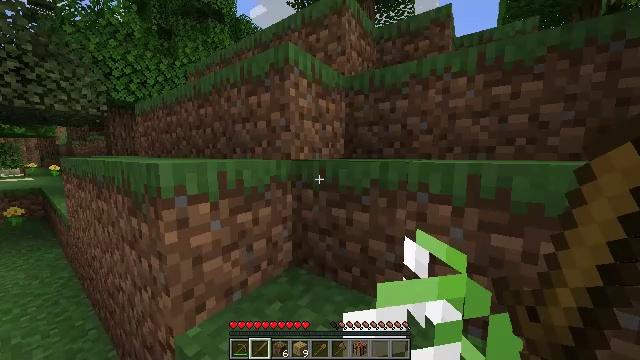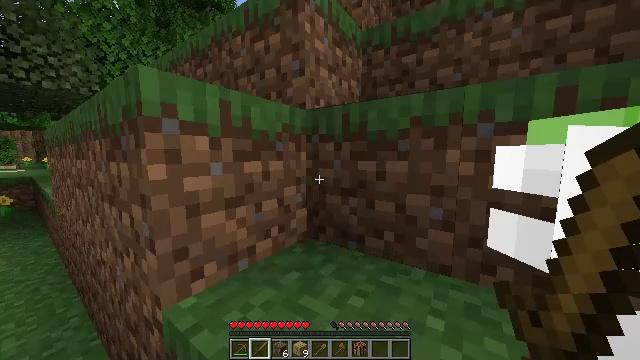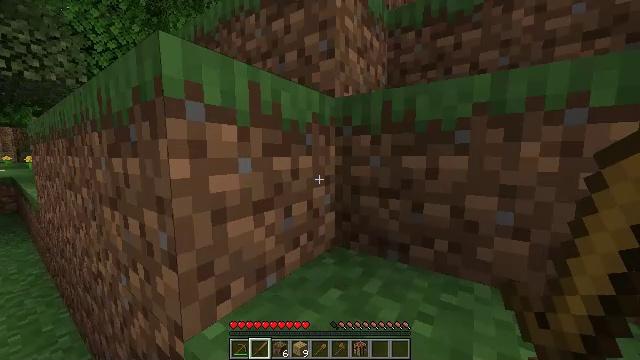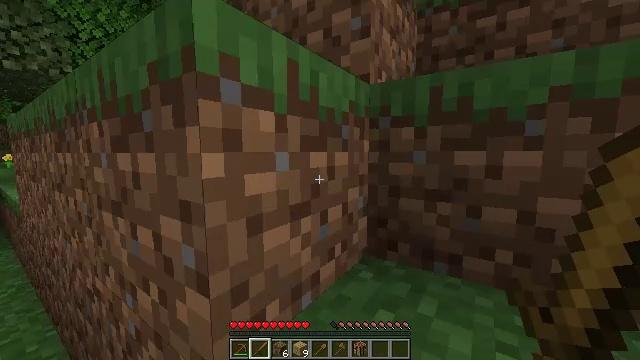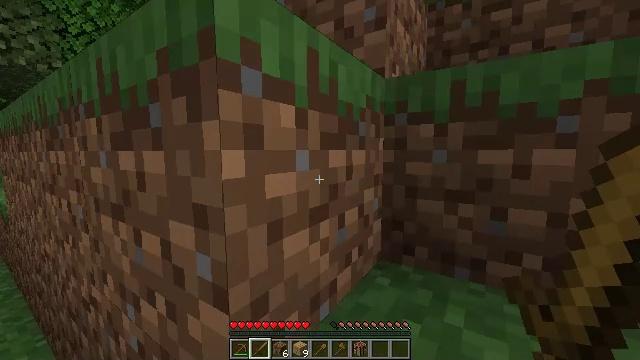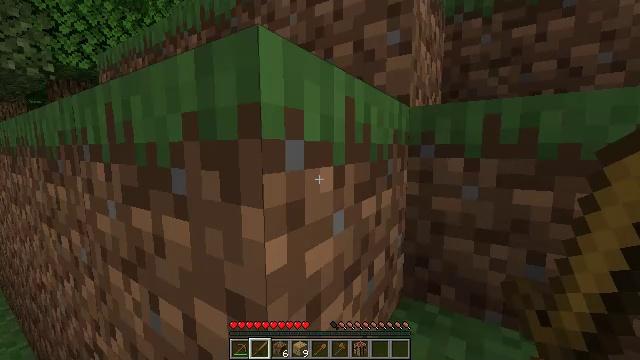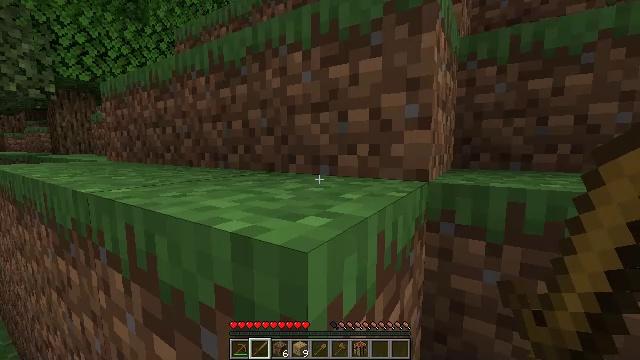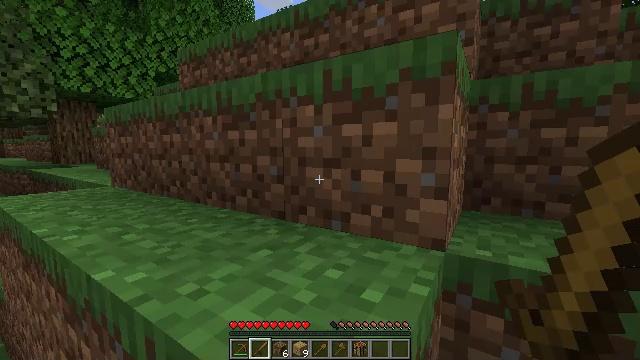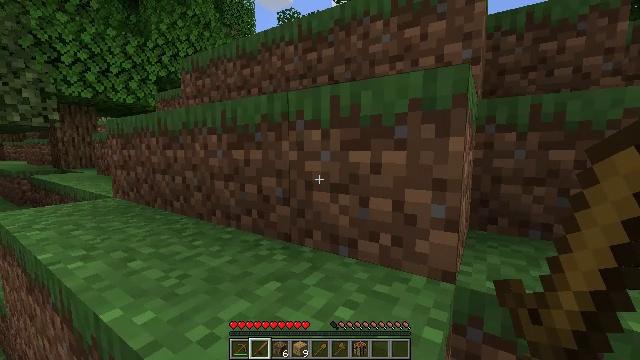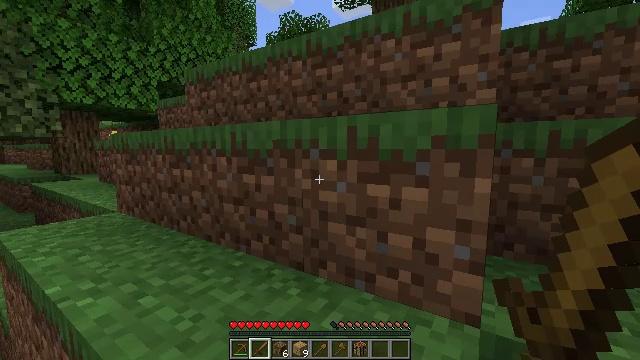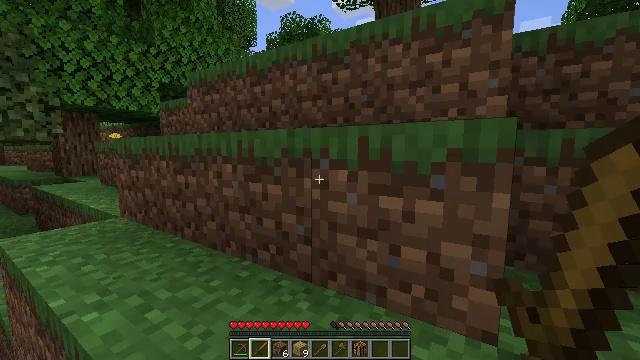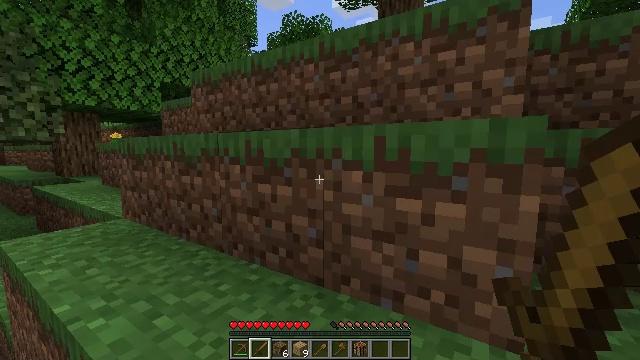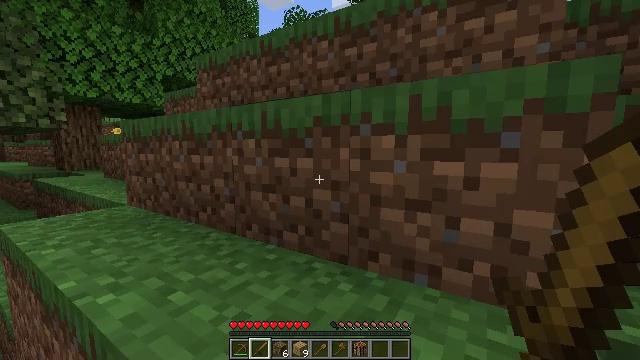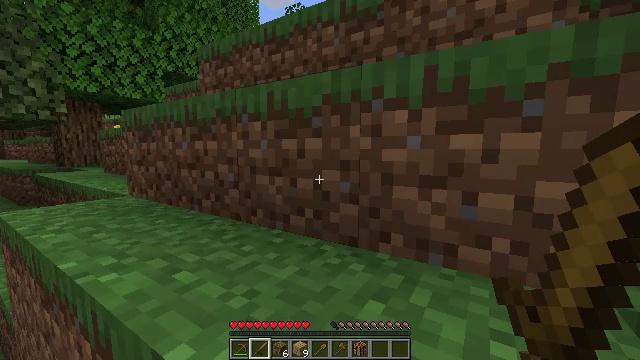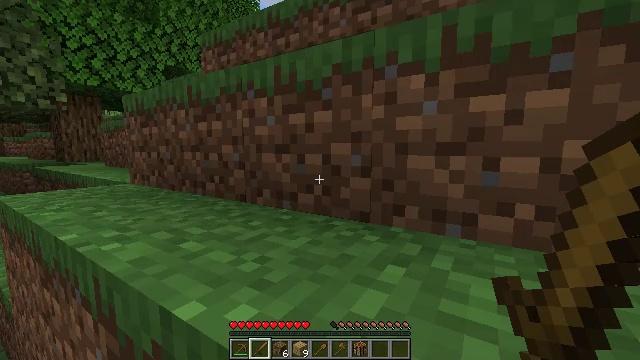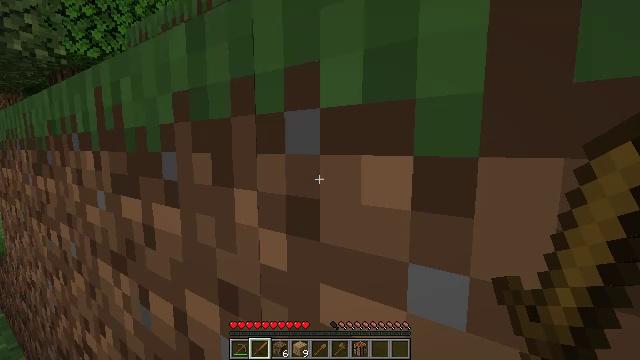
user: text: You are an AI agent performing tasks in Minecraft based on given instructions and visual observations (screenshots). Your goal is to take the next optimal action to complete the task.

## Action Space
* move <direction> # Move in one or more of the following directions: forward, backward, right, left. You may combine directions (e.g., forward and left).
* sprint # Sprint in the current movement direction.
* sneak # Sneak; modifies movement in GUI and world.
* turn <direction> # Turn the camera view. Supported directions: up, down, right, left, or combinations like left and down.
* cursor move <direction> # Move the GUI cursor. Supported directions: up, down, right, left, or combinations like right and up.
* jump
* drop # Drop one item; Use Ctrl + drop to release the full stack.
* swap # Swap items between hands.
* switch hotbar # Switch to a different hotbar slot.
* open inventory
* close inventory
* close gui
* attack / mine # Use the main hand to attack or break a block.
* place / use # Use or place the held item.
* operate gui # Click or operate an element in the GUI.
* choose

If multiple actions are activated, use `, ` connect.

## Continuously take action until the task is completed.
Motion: motion action
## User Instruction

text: Break the dirt block.
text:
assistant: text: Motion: move forward, sprint
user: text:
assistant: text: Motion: move forward, sprint
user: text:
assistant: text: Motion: move forward, sprint
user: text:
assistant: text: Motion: move forward, sprint
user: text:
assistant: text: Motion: move forward, sprint, jump
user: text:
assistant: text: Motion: move forward, sprint, jump
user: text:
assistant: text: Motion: move forward, sprint, jump
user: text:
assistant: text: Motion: move forward, sprint, jump
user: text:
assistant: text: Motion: move forward, sprint, jump
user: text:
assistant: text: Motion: move forward, sprint, jump
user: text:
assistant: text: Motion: move forward, sprint
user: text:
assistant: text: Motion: move forward, sprint
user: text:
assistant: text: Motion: move forward, sprint
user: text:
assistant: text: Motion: move forward, sprint
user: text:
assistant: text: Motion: move forward, sprint
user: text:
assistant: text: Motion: move forward, sprint
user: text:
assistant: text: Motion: move forward, sprint
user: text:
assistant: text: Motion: move forward, sprint
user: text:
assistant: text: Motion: move forward, sprint
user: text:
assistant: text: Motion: move forward, sprint
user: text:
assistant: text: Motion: move forward, sprint
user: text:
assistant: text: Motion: move forward, sprint
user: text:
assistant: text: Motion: move forward, sprint, turn left and up
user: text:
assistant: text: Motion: move forward, sprint, turn left and up
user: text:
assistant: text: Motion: move forward, sprint, turn left and up, jump
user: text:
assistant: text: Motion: move forward, sprint, jump
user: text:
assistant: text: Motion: move forward, sprint, jump
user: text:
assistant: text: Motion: move forward, sprint, jump
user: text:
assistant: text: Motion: move forward, sprint, jump
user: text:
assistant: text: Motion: move forward, sprint